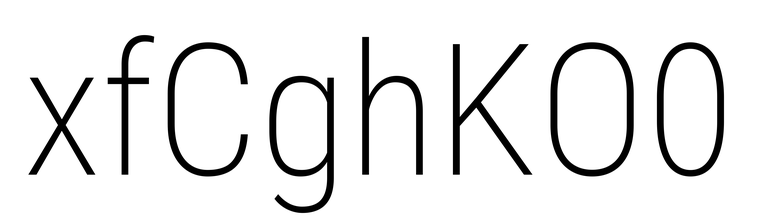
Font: Roboto_Condensed_ExtraLight